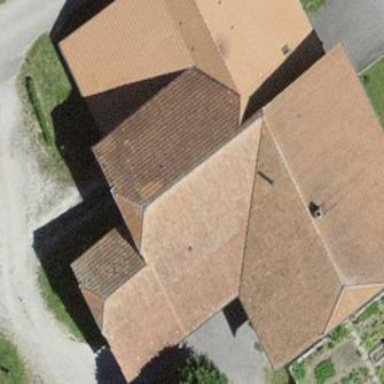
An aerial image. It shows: Farm building.